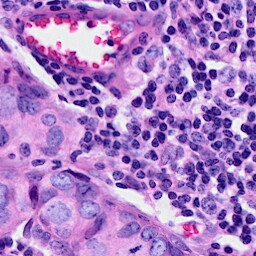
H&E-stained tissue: Breast